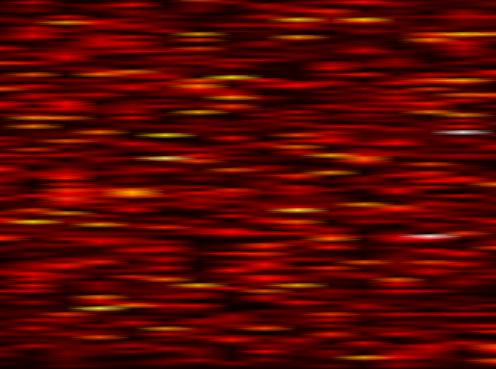
Label: WOLA